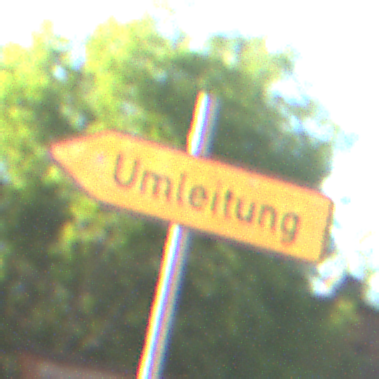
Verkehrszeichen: UmleitungswegweiserLinksweisend
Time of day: MorningAfternoon
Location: Outdoor (Suburban)
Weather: PartlyCloudy
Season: NotSpecified
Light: Natural